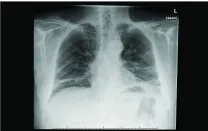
A) Frontal chest radiograph during initial presentation.
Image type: radiology (x_ray)